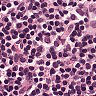
Metastatic tissue present: no